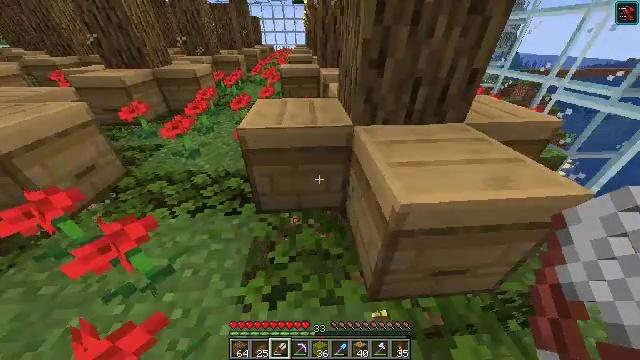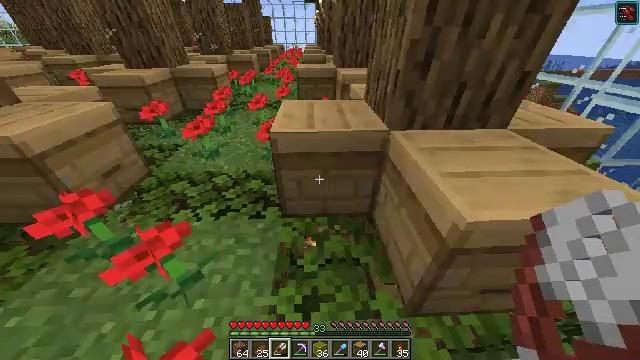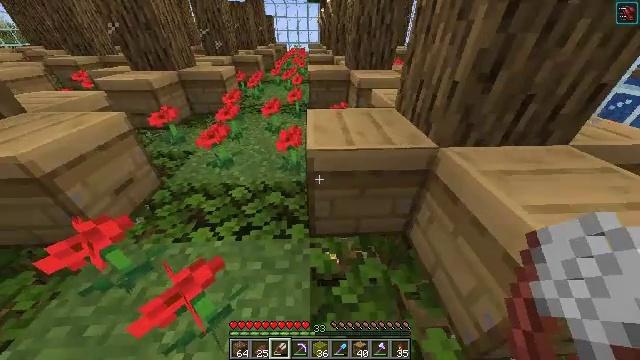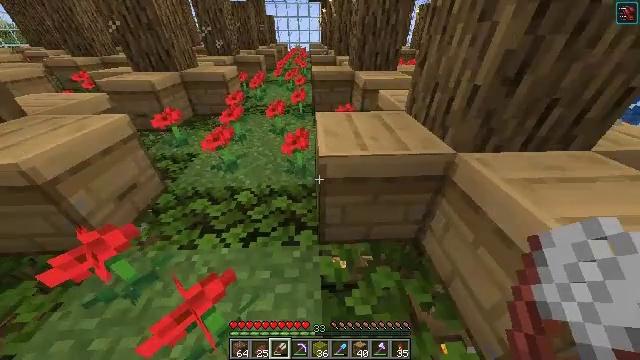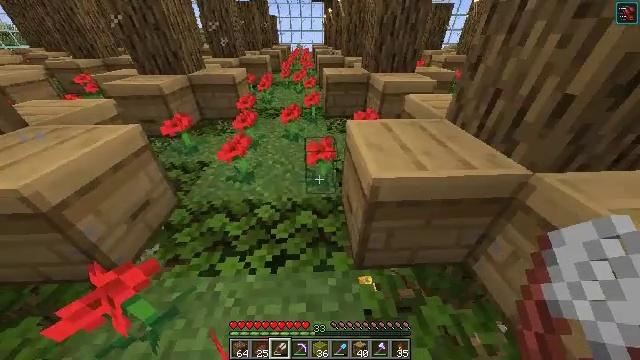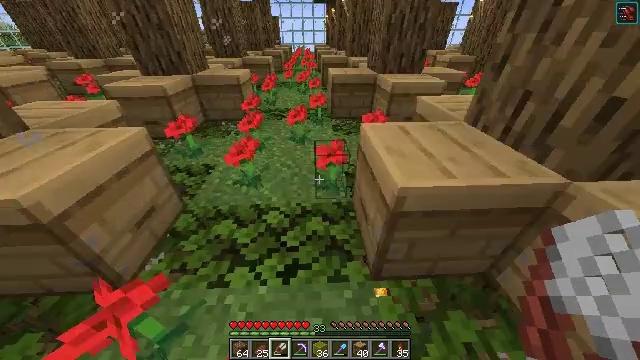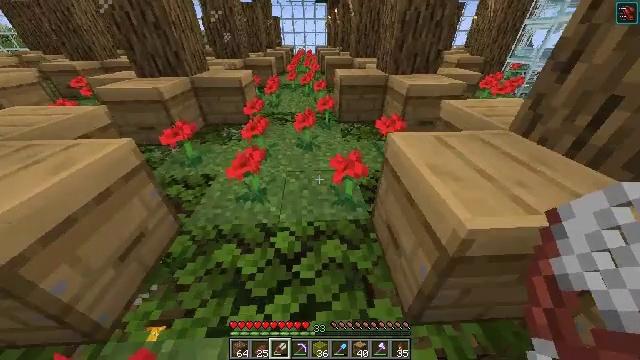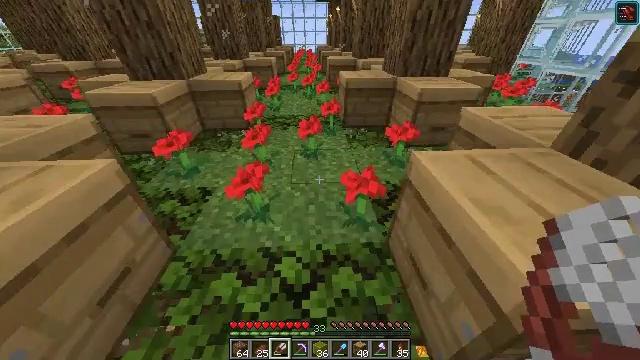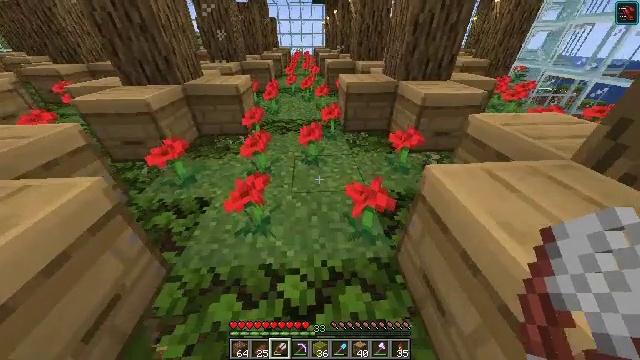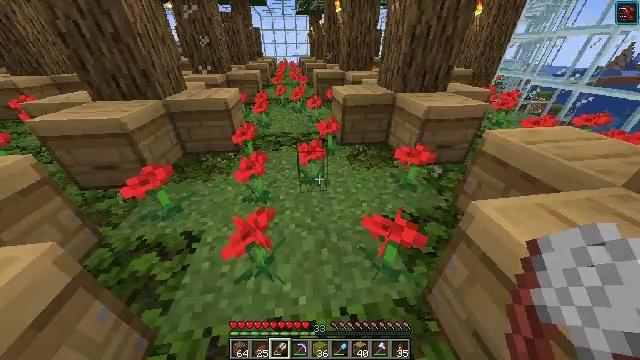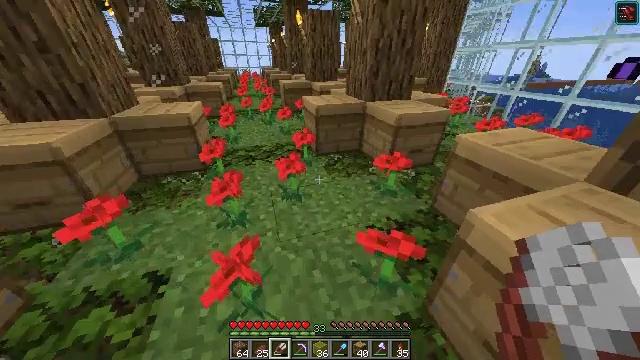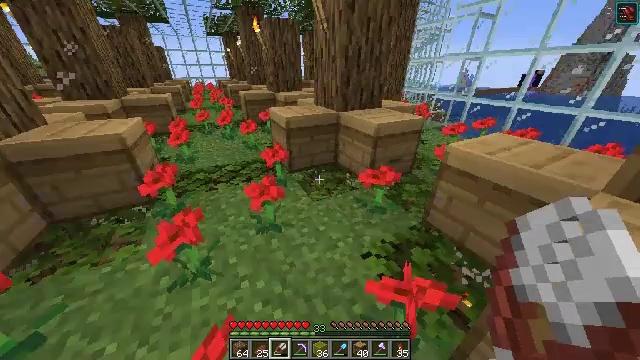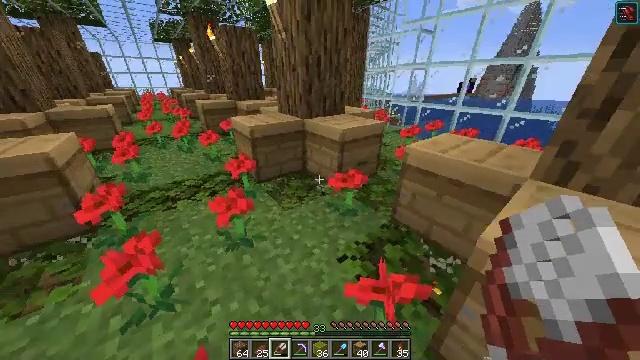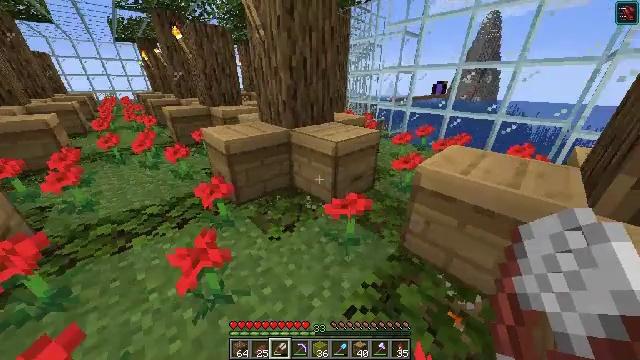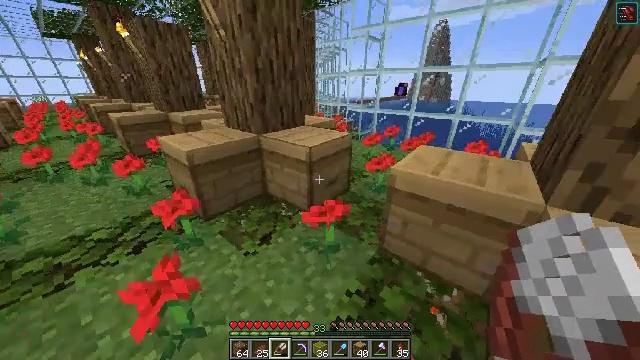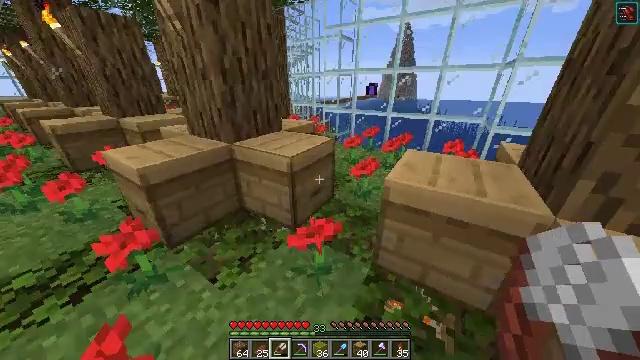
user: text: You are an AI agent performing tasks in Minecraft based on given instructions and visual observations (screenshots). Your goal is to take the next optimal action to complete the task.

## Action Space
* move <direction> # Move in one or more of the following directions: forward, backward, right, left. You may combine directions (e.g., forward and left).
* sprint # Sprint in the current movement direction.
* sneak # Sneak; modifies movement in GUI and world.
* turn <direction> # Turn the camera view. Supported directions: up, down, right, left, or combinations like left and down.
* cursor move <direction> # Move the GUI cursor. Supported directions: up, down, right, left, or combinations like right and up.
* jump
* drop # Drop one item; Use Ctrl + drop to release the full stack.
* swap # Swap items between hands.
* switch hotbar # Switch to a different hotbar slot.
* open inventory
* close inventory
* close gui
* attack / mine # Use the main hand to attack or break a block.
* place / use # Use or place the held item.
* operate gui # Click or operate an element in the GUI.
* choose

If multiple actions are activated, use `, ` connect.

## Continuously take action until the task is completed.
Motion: motion action
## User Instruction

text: Use 4 honeycombs to craft a honeycomb block.
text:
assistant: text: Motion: move forward and move left, turn left, attack / mine
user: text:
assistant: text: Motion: move forward and move left, attack / mine
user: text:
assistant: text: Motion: move forward and move left, attack / mine
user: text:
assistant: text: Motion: move forward and move left, attack / mine
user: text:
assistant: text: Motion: move forward, attack / mine
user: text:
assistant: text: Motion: move forward, attack / mine
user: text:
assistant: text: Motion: move forward and move left, attack / mine
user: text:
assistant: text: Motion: move forward and move left, attack / mine
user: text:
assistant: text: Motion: move forward and move left, turn right and up, attack / mine
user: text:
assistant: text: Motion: move forward, turn right and up, attack / mine
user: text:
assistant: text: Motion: move forward, turn right and up, attack / mine
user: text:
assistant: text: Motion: move forward, turn right and up, attack / mine
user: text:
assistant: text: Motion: move forward, turn right, attack / mine
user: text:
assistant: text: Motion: move forward, turn right, attack / mine
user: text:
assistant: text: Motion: move forward, turn right, attack / mine
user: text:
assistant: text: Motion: move forward, turn right, attack / mine
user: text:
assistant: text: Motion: move forward, turn right, attack / mine
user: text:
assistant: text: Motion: move forward, turn right, attack / mine
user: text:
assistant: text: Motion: move forward and move right, turn right, attack / mine
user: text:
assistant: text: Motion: move forward and move right, turn right, attack / mine
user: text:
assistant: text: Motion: move forward, attack / mine
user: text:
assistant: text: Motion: move forward, attack / mine
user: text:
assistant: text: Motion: move forward, attack / mine
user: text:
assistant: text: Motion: move forward, attack / mine
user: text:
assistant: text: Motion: move forward and move left, attack / mine
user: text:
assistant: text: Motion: move forward and move left, attack / mine
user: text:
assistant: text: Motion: move forward and move left, attack / mine
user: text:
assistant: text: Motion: move forward, attack / mine
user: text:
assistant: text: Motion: move forward, attack / mine
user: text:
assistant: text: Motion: move forward, attack / mine